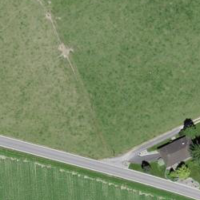
EUNIS habitat code: 52
Species observed at this site:
Helleborus niger